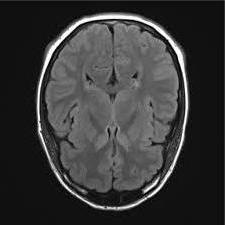
Label: notumor